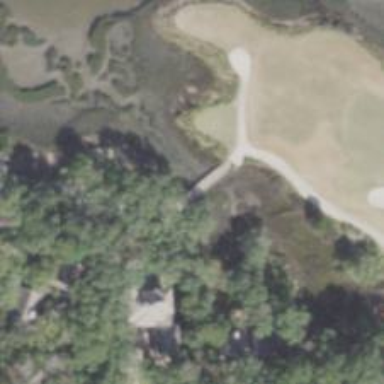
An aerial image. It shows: Path bridge over golf path.